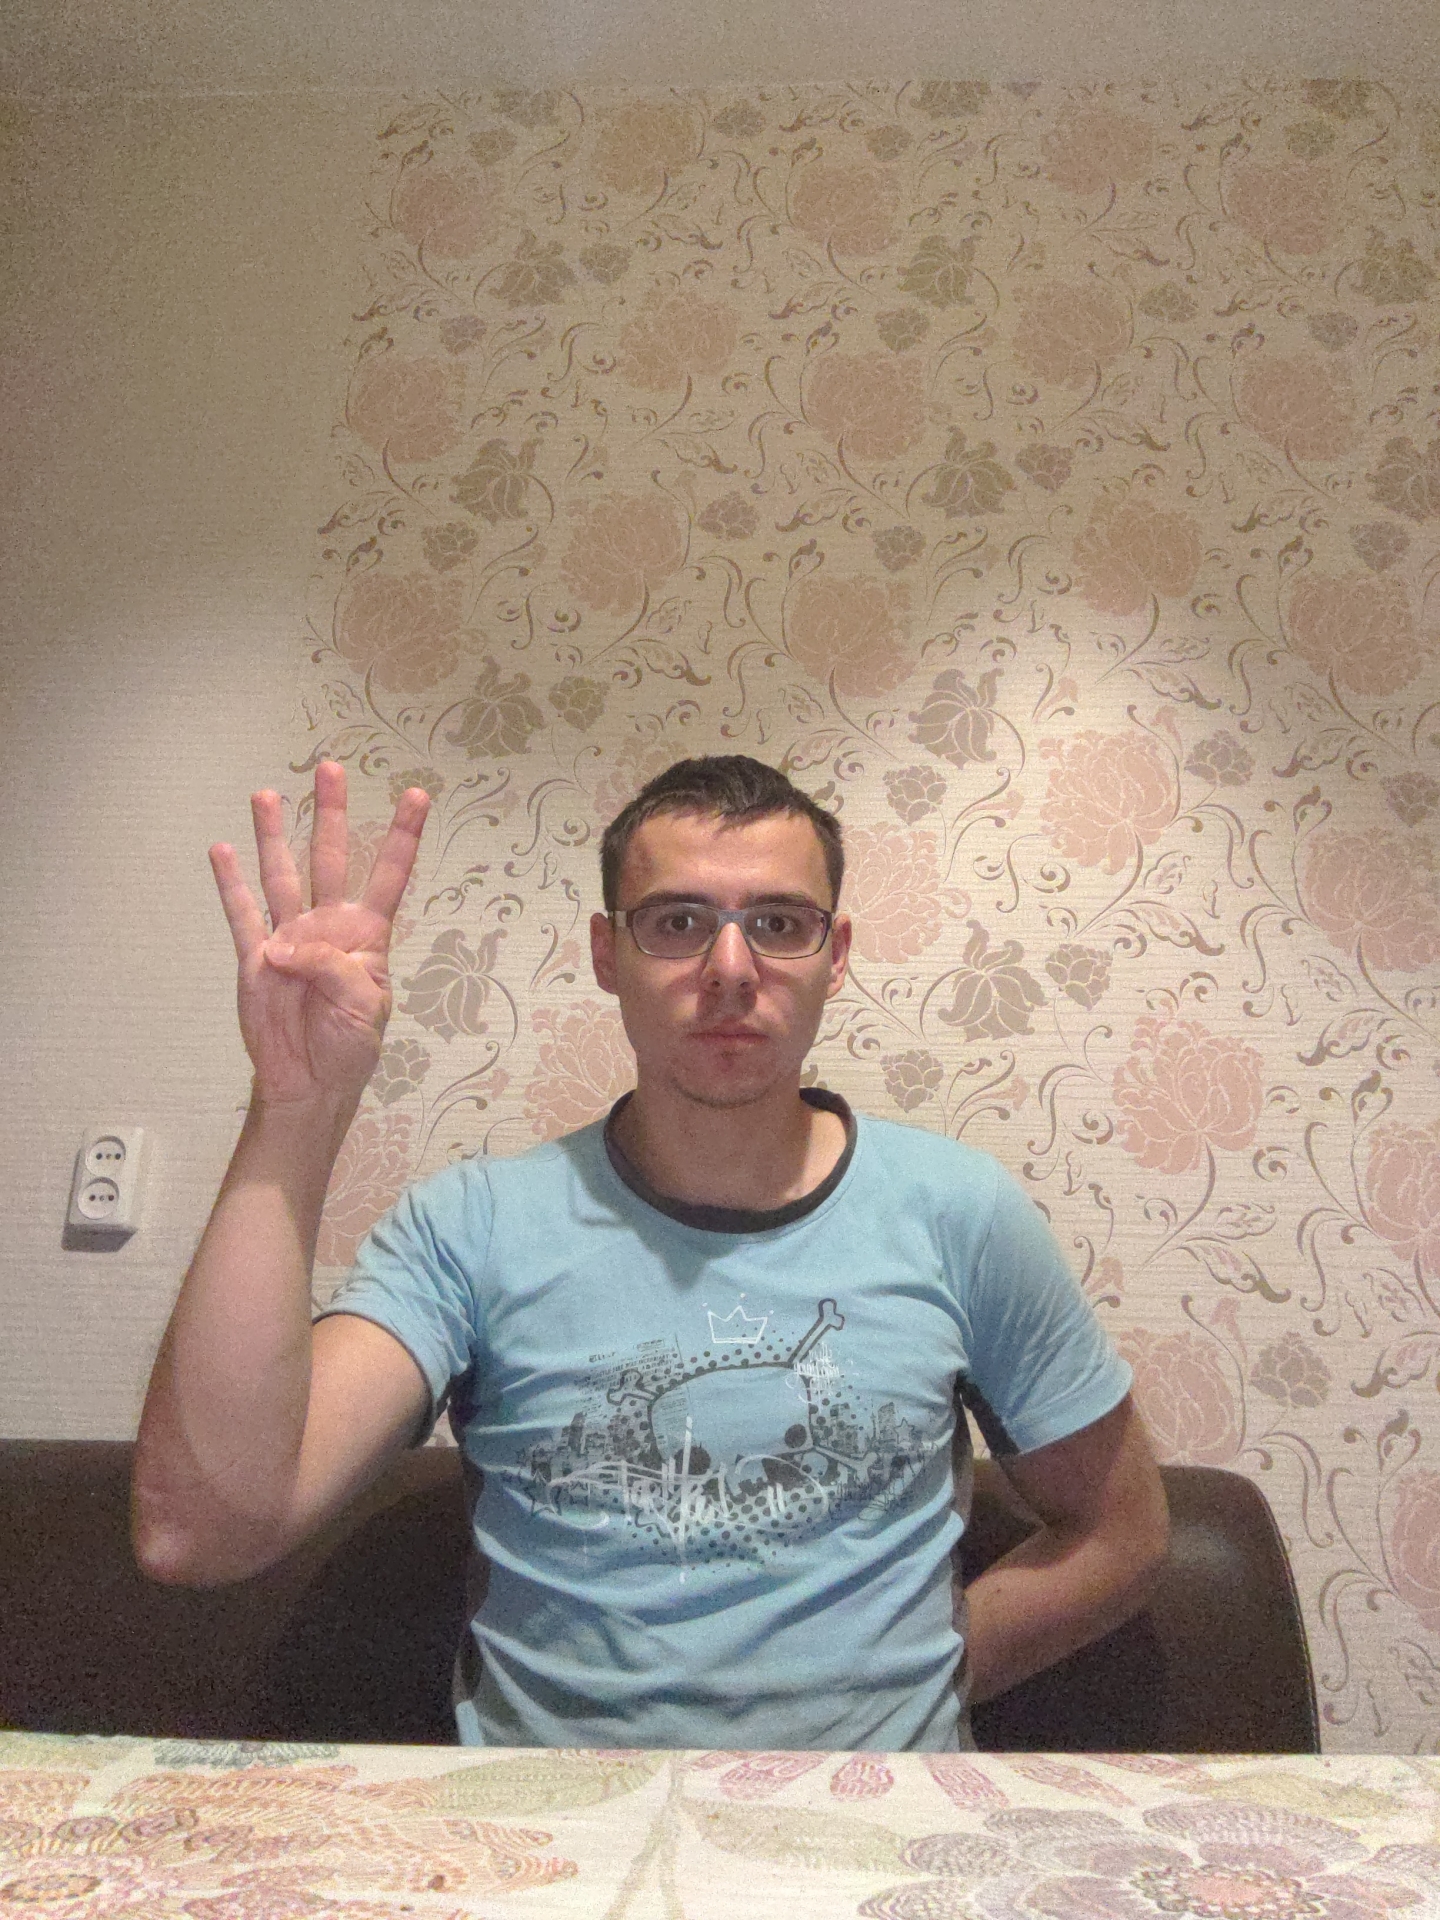
Label: noise